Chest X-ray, PA view. Patient: 50 years old, sex M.
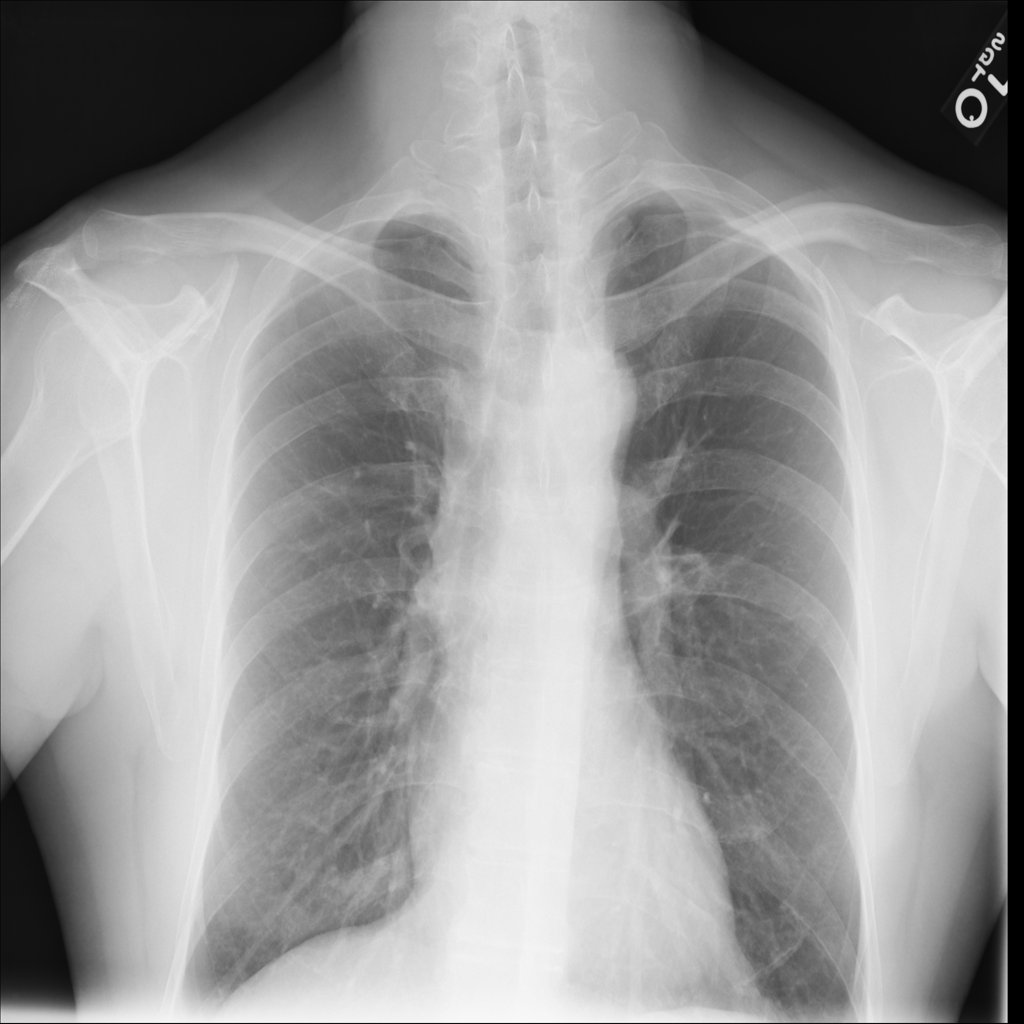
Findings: No Finding